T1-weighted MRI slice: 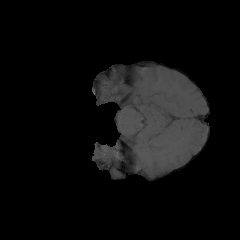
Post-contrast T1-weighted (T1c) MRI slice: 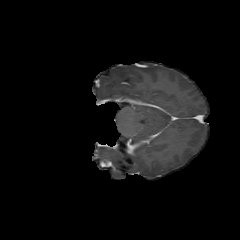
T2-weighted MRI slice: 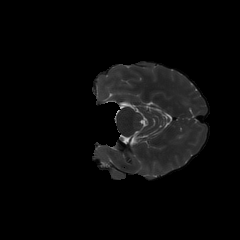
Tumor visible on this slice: no